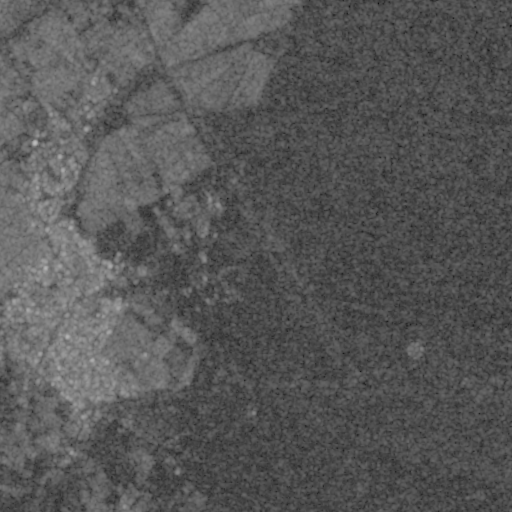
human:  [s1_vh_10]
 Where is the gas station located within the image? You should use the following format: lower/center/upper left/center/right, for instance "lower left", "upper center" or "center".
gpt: The gas station is located in the center of the image.
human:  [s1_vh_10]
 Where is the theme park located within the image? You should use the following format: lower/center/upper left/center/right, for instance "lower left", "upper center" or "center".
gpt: The theme park is located in the lower left of the image.
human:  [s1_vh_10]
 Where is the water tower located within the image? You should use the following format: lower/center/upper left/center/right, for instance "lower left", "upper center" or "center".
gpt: The water tower is located in the center left of the image.
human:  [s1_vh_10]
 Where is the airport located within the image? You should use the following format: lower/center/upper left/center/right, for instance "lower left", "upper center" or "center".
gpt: There is no airport in the image.

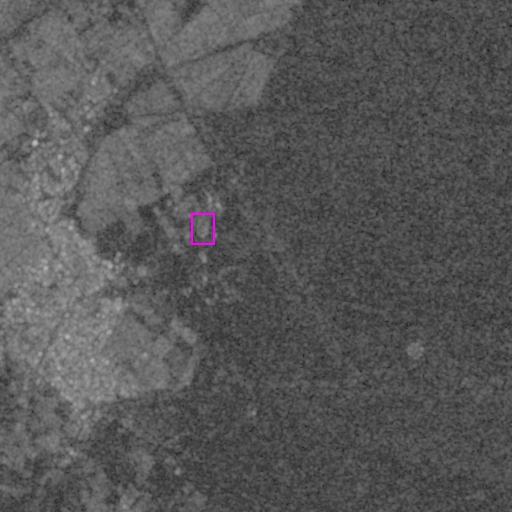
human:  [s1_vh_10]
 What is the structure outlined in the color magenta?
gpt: The structure outlined in magenta is a park.
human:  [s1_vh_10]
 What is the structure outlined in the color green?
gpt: There is no green outline.